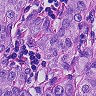
Metastatic tissue present: yes